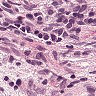
Metastatic tissue present: no